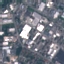
Label: Industrial